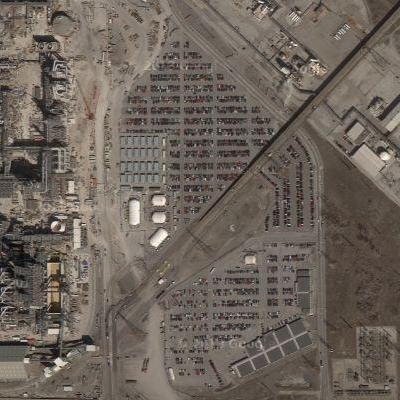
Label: gParking